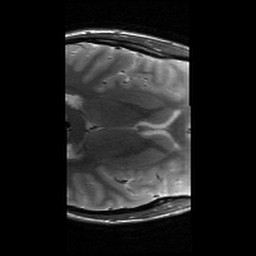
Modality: T2w
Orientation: axial
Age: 22
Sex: female
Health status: healthy
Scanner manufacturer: siemens
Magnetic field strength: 3 T
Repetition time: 6 s
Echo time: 0.064 s